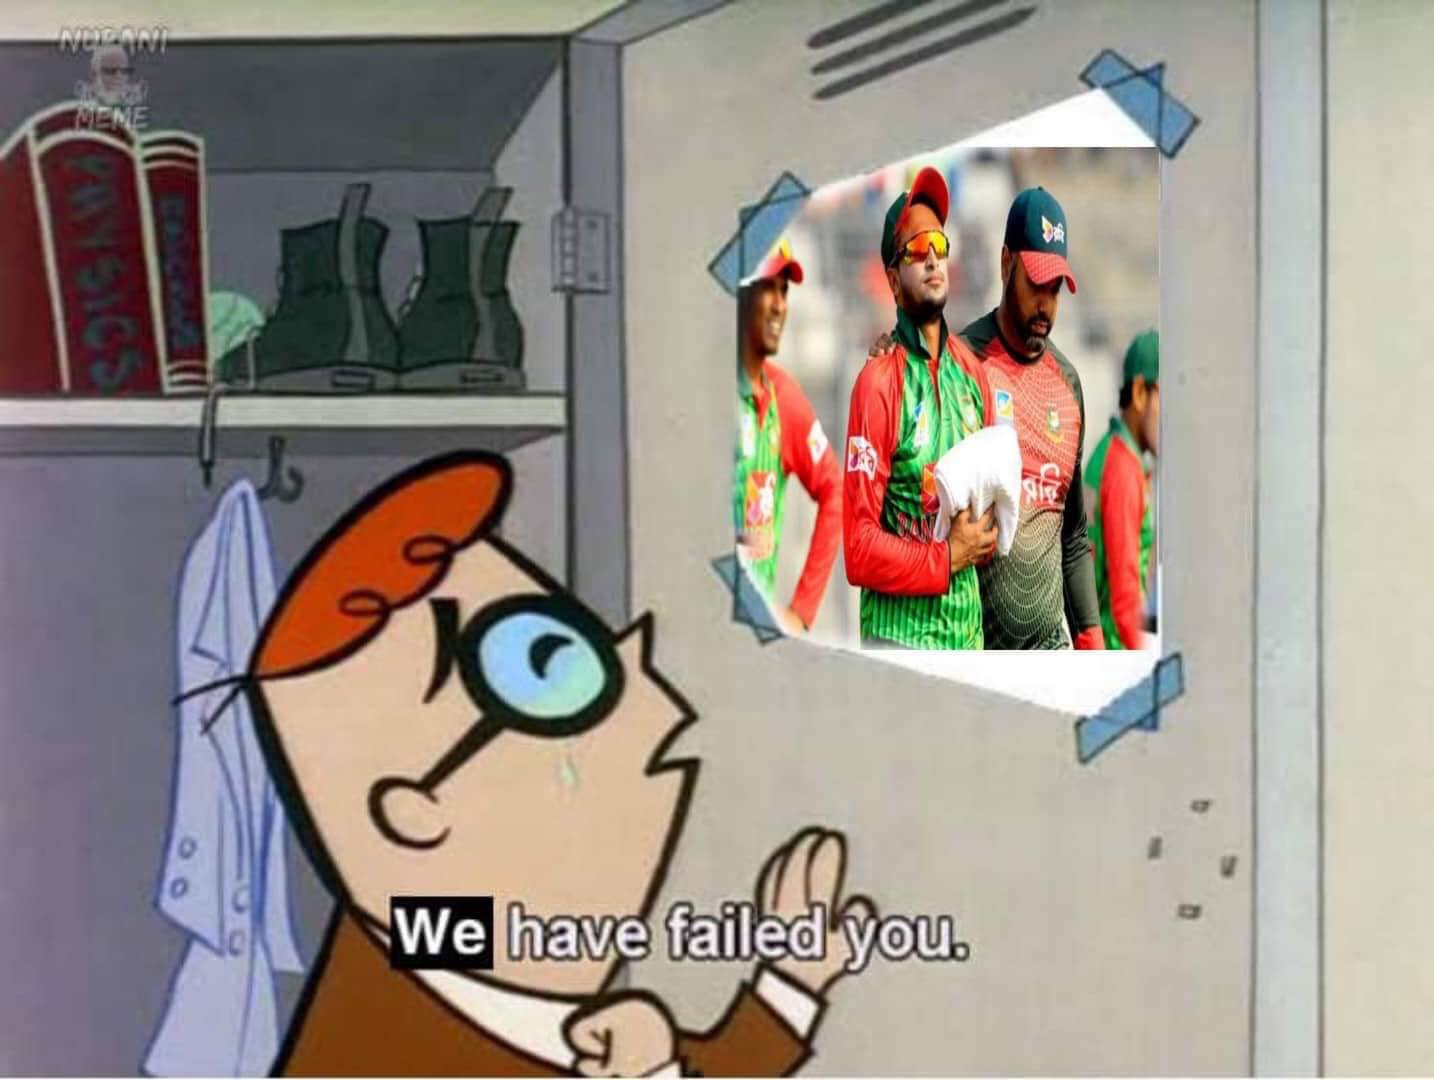
Caption: We have failed you.
Label: non-hate